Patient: sex F, age 59
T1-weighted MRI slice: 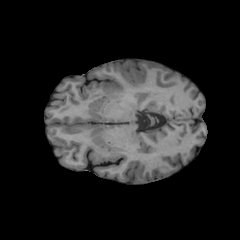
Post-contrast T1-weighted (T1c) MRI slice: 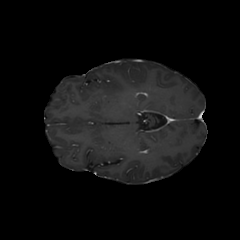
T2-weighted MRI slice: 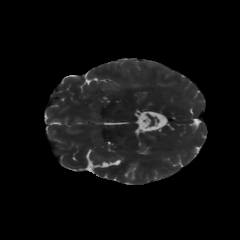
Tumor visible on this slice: yes
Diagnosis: Astrocytoma, IDH-mutant
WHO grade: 3